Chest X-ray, AP view. Patient: 16 years old, sex M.
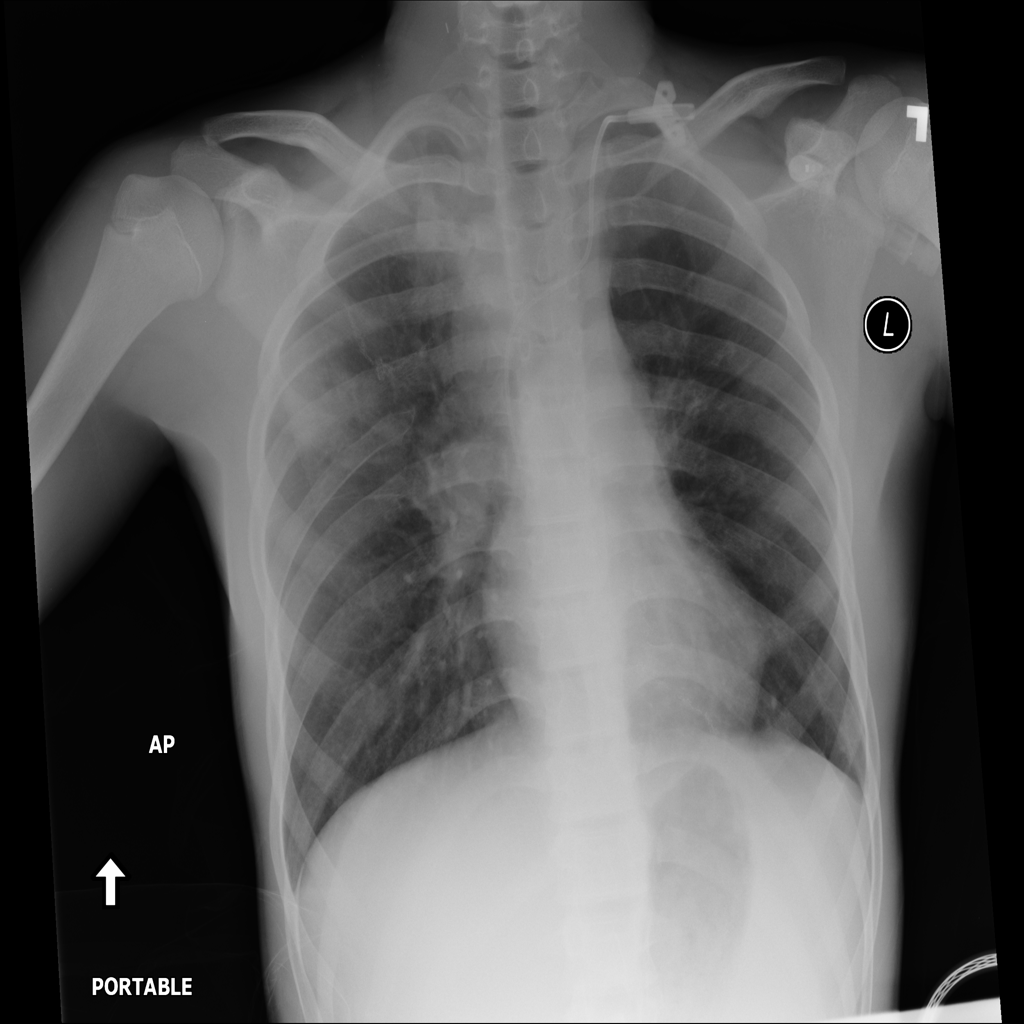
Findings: Consolidation, Infiltration